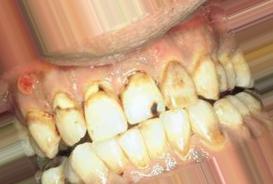
Condition: Tooth Discoloration